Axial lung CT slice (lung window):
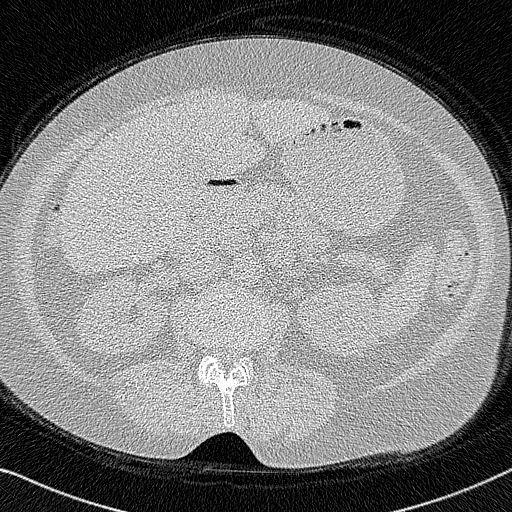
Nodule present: no